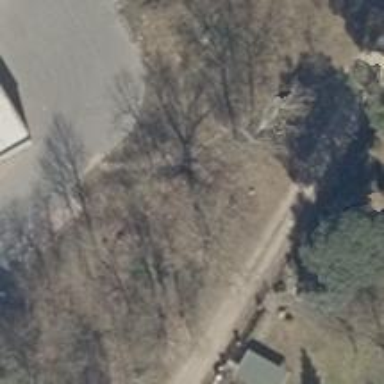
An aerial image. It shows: Dirt footway.